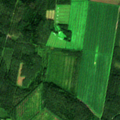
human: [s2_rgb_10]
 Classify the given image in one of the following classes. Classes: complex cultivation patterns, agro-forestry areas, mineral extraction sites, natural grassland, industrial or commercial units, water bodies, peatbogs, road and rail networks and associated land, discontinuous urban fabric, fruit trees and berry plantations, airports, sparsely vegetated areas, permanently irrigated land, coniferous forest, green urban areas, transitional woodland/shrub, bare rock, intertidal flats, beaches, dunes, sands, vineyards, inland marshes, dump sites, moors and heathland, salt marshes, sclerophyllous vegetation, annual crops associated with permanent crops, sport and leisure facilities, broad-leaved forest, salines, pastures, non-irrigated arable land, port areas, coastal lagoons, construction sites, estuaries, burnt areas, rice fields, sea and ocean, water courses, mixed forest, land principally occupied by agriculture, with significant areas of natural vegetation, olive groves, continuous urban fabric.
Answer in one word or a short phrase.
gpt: non-irrigated arable land, coniferous forest, mixed forest, peatbogs